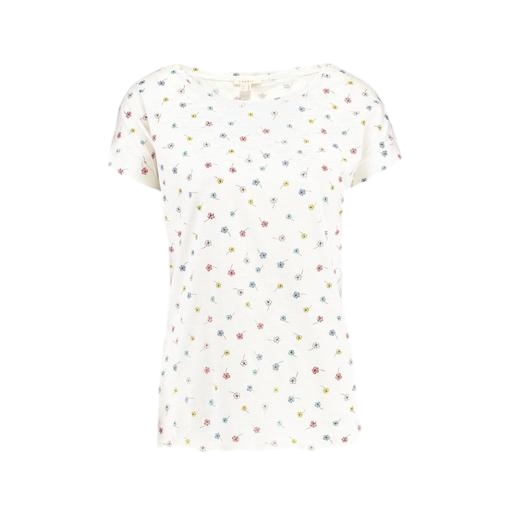
multicolor floral-print t-shirt only macy, white floral graphic t-shirt, multicolor women's white paper dot print t-shirt, white background